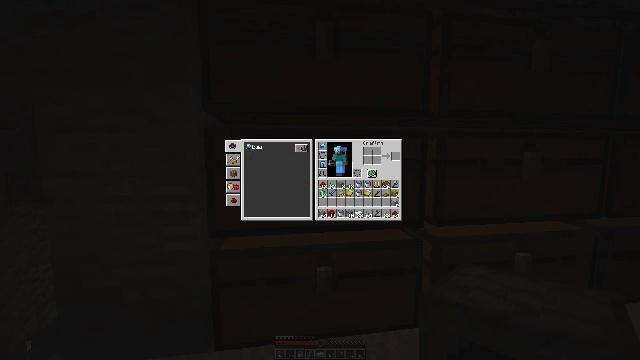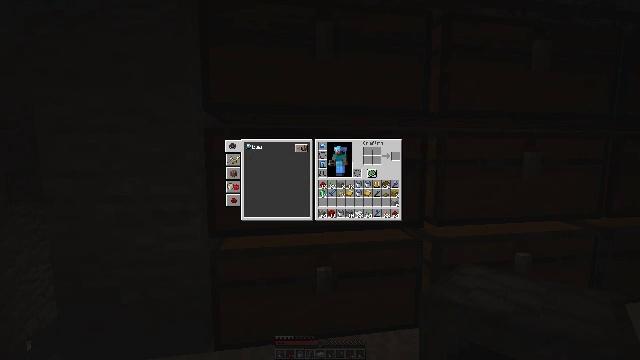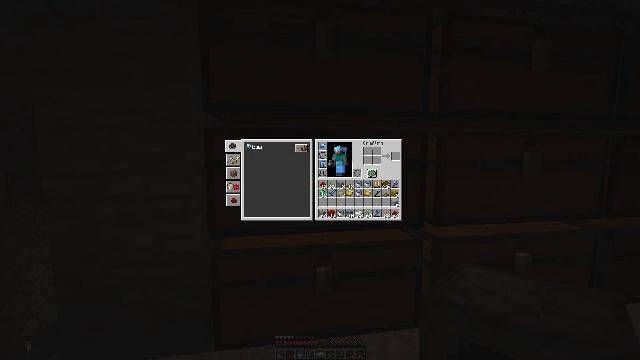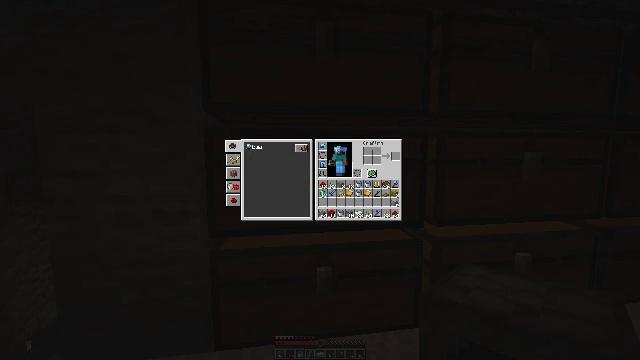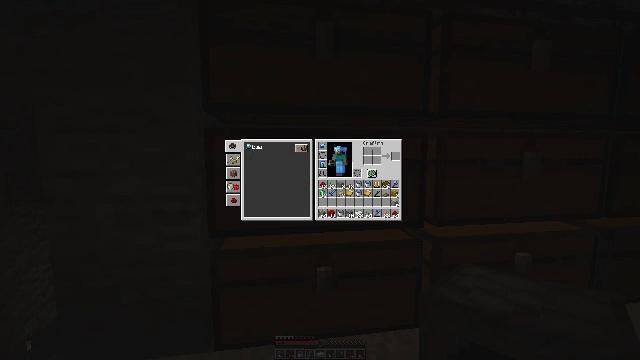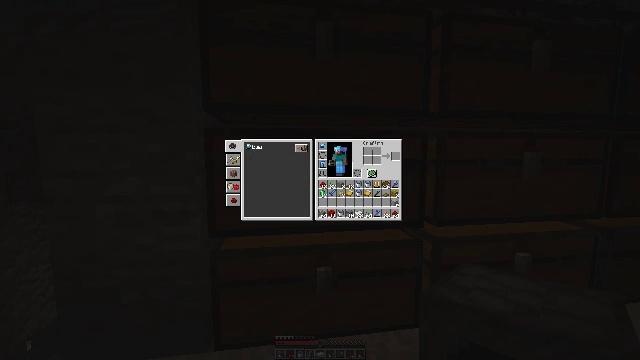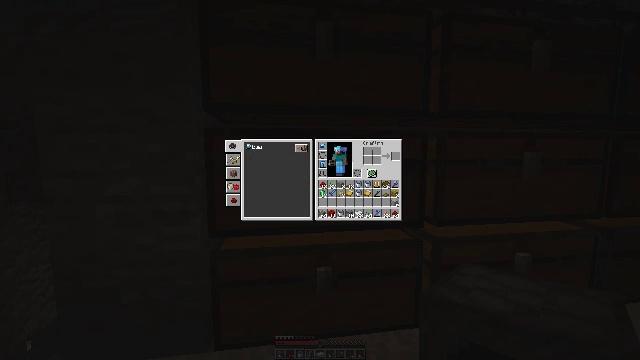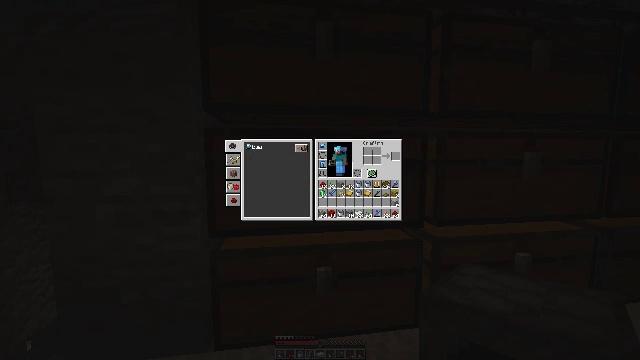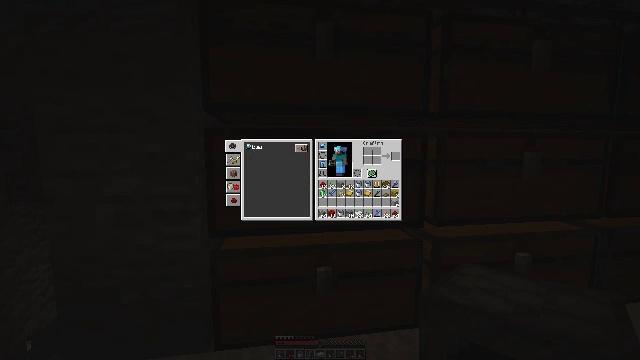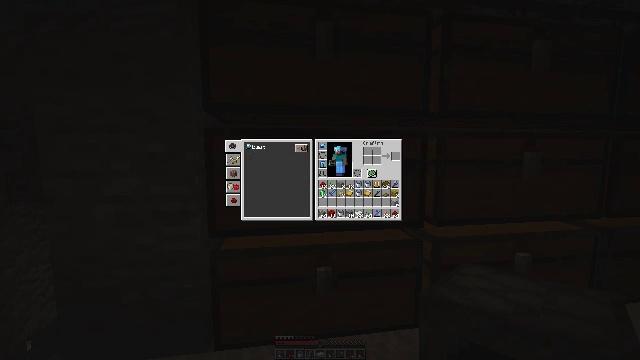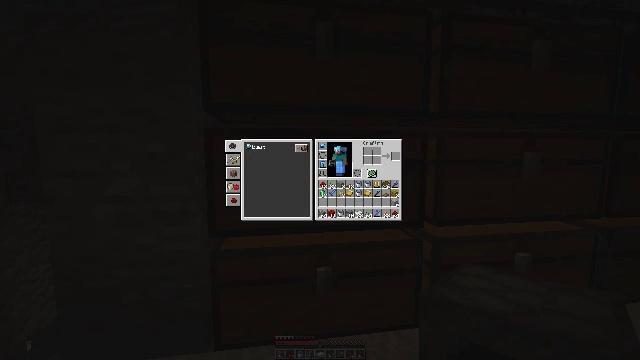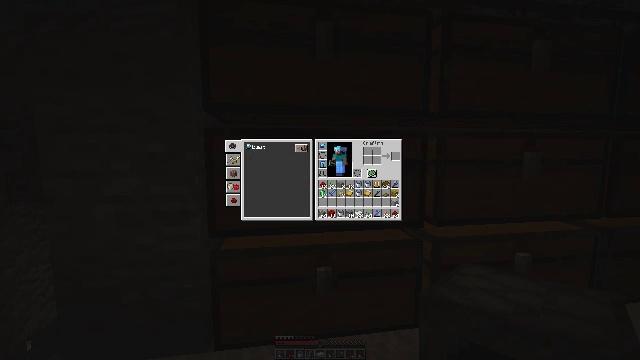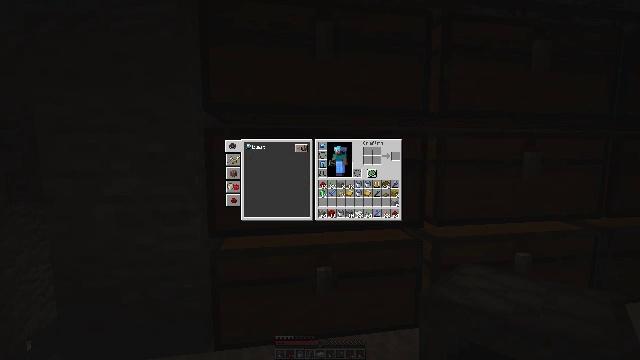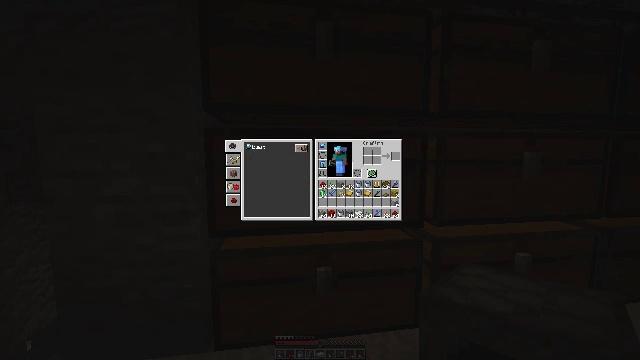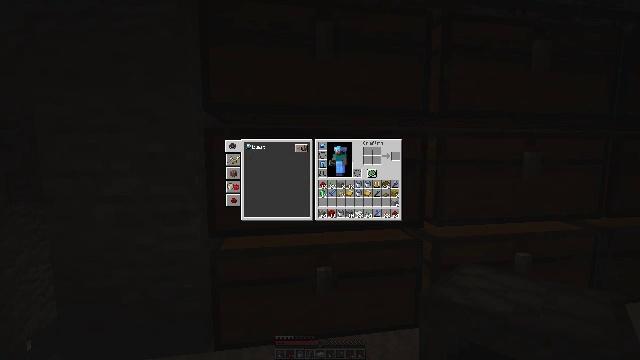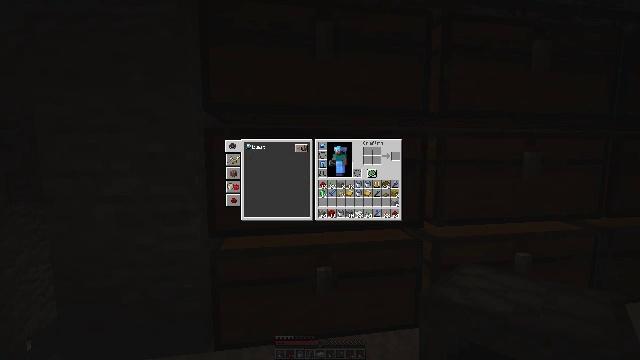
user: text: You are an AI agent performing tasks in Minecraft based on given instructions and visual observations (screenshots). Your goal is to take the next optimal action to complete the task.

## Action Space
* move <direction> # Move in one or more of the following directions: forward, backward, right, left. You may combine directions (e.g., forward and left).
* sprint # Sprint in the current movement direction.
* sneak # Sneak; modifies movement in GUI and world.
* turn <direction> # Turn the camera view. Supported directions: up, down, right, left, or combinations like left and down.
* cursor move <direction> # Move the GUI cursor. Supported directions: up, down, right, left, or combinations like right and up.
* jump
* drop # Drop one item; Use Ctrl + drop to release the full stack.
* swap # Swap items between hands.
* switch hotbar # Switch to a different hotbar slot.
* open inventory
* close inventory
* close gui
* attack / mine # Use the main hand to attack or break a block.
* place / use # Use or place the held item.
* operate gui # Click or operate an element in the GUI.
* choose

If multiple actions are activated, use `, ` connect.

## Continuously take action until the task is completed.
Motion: motion action
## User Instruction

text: Drop an iron ingot.
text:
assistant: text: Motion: no_op
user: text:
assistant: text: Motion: no_op
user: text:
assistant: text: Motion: no_op
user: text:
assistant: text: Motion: no_op
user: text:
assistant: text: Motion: no_op
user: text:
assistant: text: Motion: no_op
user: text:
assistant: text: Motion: no_op
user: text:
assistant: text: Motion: no_op
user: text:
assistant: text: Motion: no_op
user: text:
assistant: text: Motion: no_op
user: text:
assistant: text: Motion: no_op
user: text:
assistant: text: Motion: no_op
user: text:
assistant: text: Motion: no_op
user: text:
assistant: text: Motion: no_op
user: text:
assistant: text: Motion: no_op
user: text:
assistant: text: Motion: no_op
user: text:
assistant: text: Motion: no_op
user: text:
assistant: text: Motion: no_op
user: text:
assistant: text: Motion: no_op
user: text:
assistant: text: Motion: no_op
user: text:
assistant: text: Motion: no_op
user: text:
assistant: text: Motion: no_op
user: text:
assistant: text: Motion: no_op
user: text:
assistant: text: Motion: no_op
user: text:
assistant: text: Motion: no_op
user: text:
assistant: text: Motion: no_op
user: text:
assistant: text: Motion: no_op
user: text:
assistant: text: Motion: no_op
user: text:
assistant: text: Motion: no_op
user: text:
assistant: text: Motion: no_op